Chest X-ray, PA view. Patient: 64 years old, sex M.
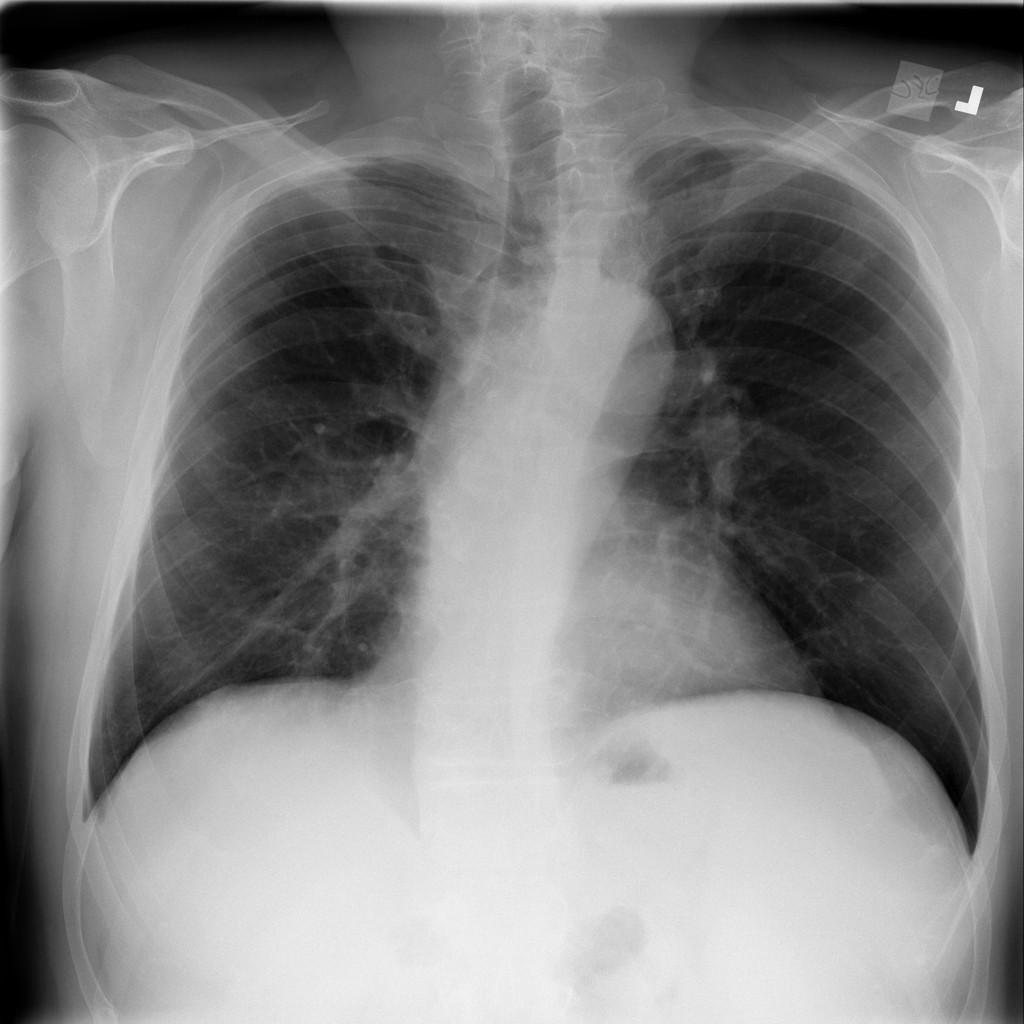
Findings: No Finding